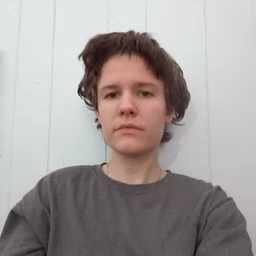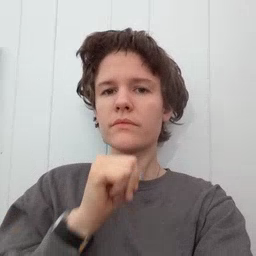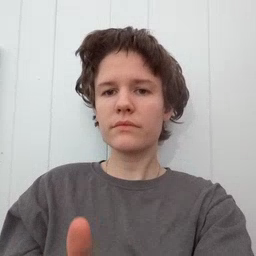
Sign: not